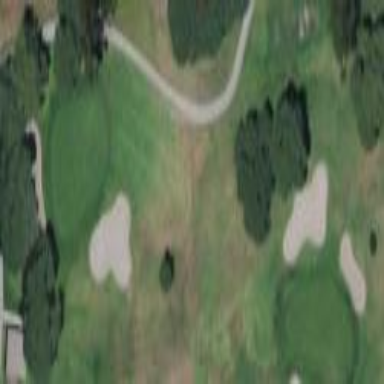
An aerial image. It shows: Rough area on grassy golf course.